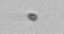
Label: nanoplankton_mix